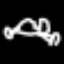
Label: frog